Question: I am trying to find a optimal solution for the following problem

1. The numbers denoted inside each node are represented as (x,y).
2. The adjacent nodes to a node always have a y value that is (current nodes y value +1).
3. There is a cost of 1 for a change in the x value when we go from one node to its adjacent
4. There is no cost for going from node to its adjacent, if there is no change in the value of x.
5. No 2 nodes with the same y value are considered adjacent.
The optimal solution is the one with the lowest cost, I'm thinking of using A* path finding algorithm for finding an optimal solution.
My question, Is A* a good choice for the this kind of problems, or should i look at any other algorithm, and also i was thinking of using recursive method to calculate the Heuristic cost, but i get the feeling that it is not a good idea.
This is the example of how I'm thinking the heuristic function will be like this
- -
But as far as my knowledge goes, heuristic is meant to be an approximate, so I think I'm going in the wrong direction as far as the heuristic function is concerned
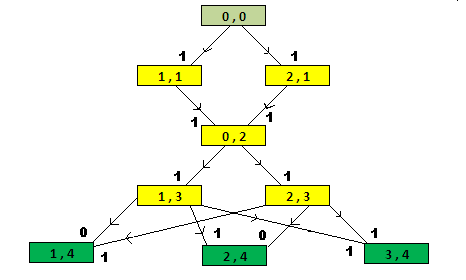
Answer: A* guarantees to find the lowest cost path in a graph with nonnegative edge path costs, provided that you use an appropriate heuristic. What makes a heuristic function appropriate?
First, it must be , i. e. it should, for any node, produce either an underestimate or a correct estimate for the cost of the cheapest path from that node to any of goal nodes. This means the heuristic should never the cost to get from the node to the goal.
Note that if your heuristic computes the estimate cost of 0 for every node, then A* just turns into breadth-first exhaustive search. So h(n)=0 is still an admissible heuristic, only the worst possible one. So, of all admissible heuristics, the tighter one estimates the cost to the goal, the better it is.
Second, it must be cheap to compute. It should be certainly O(1), and should preferably look at the current node alone. Recursively evaluating the cost as you propose will make your search significantly slower, not faster!
The question of A* applicability is thus whether you can come up with a reasonably good heuristic. From your problem description, it is not clear whether you can easily come up with one.
Depending on the problem domain, A* may be very useful if requirements are relaxed. If heuristic becomes inadmissible, then you lose the guarantee of finding the best path. Depending on the degree of overestimation of the distance, hovewer, the solution might still be good enough (for problem specific definition of "good enough"). The advantage is that sometimes you can compute that "good enough" path much faster. In some cases, probabilistic estimate of heuristics works good (it can have additional constraints on it to stay in the admissible range).
So, in general, you have breadth-first search for tractable problems, next faster you have A* for tractable problems with admissible heuristic. If your problem is intractable for breadth-first exhaustive search and does not admit a heuristic, then your only option is to settle for a "good enough" suboptimal solution. Again, A* may still work with inadmissible heuristic here, or you should look at beam search varieties. The difference is that beam searches have a limit on the of ways the graph is currently being explored, while A* limits them indirectly by choosing some subset of less costly ones. There are practical cases not solvable by A* even with relaxed admissbility, when difference in cost among different search path is slight. Beam search with its hard limit on the number of paths works more efficiently in such problems.